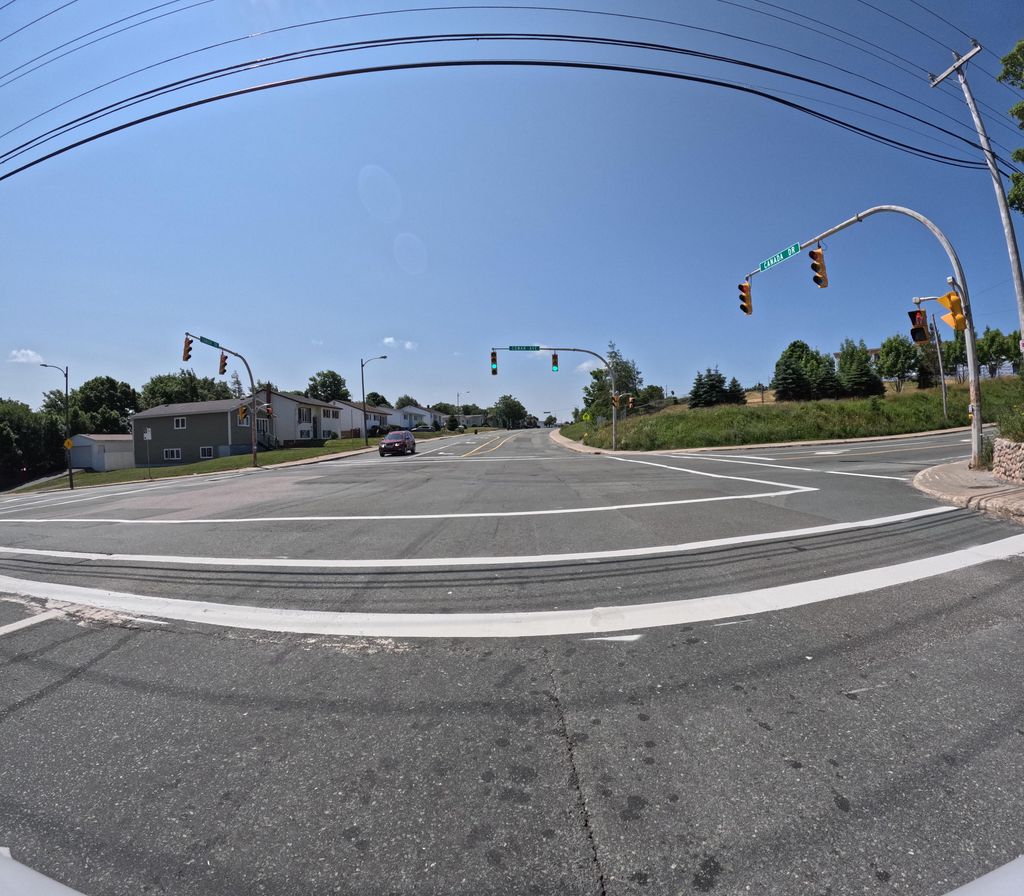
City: st_johns